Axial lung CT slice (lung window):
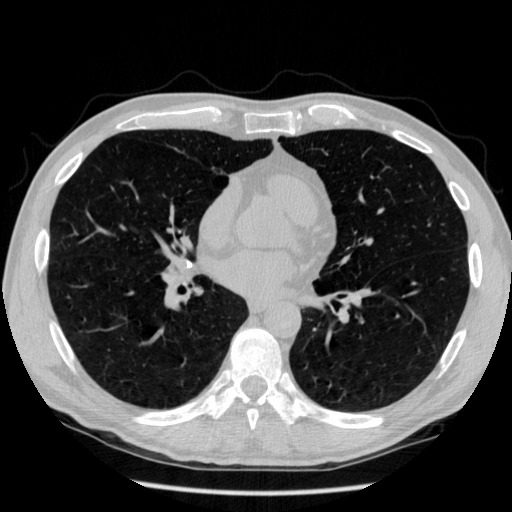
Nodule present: no